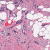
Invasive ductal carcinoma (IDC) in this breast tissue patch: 1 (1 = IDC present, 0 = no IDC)